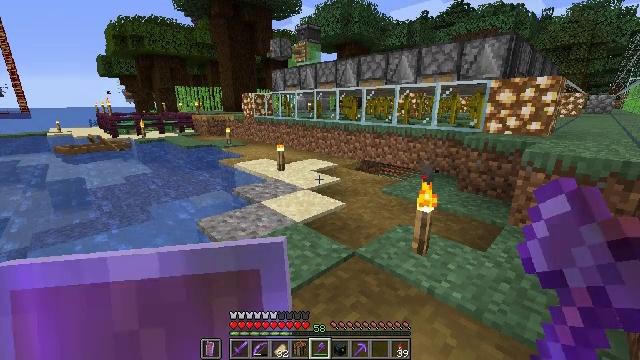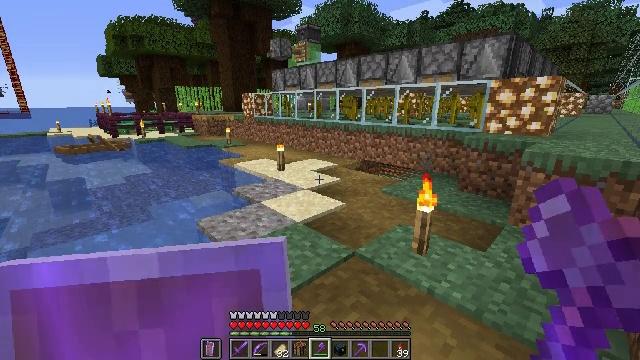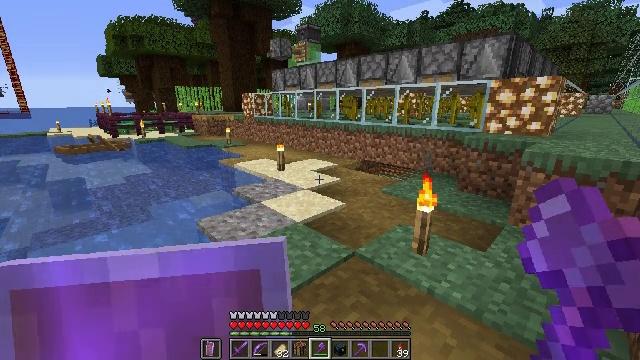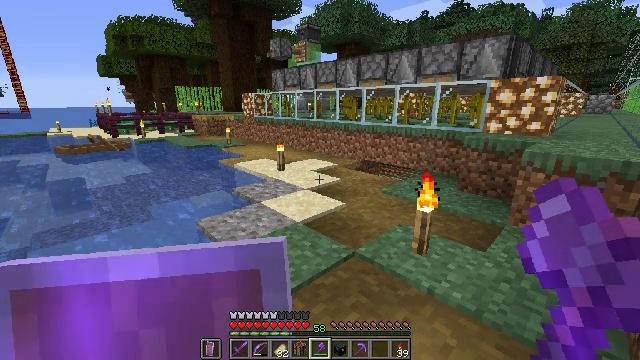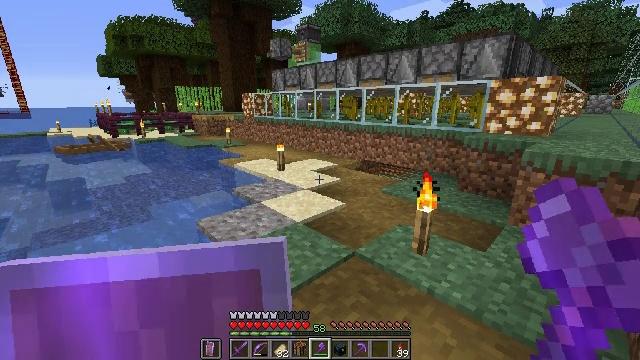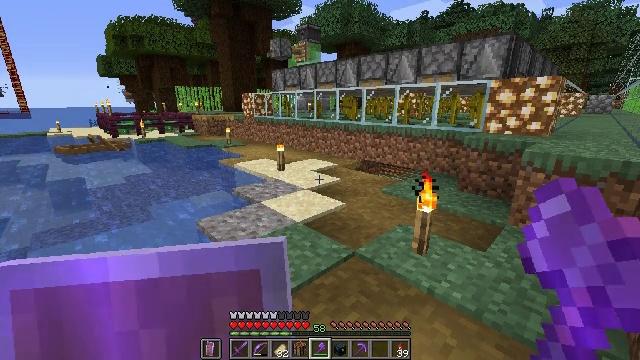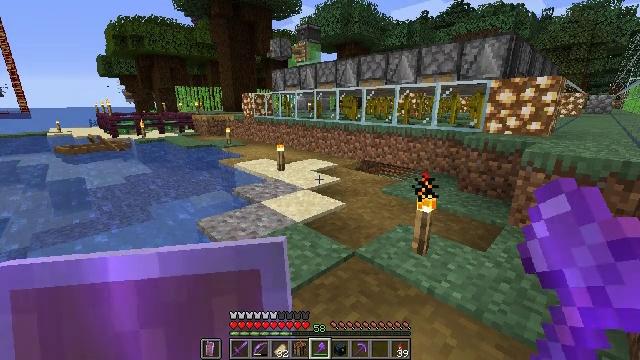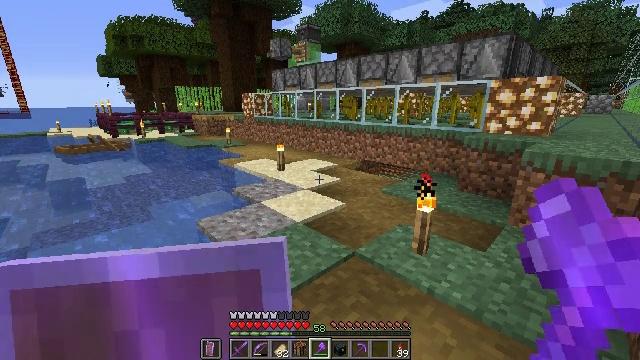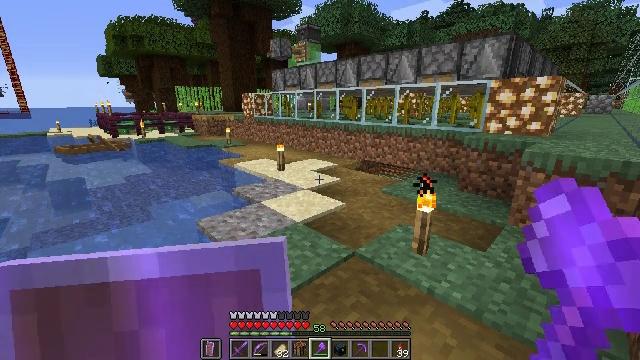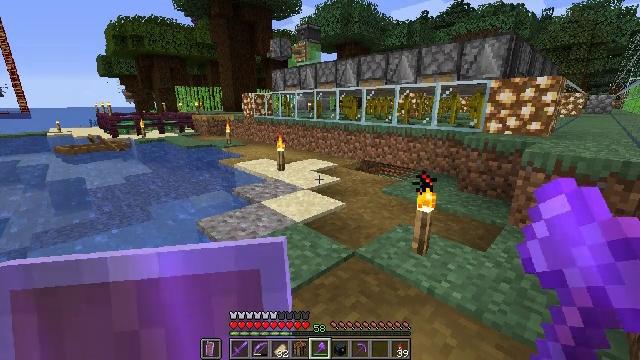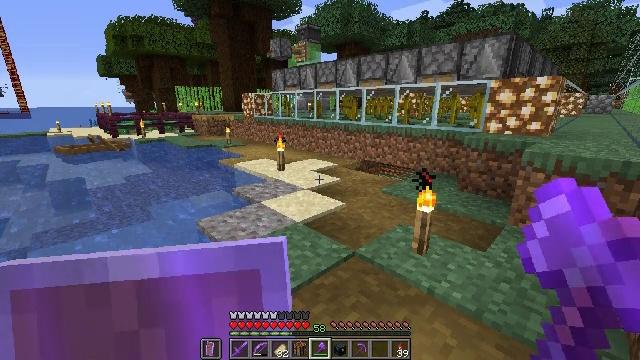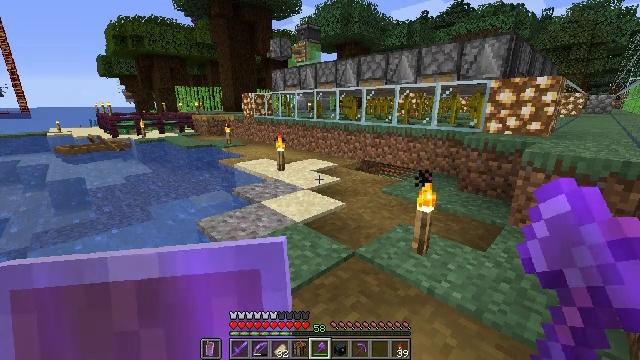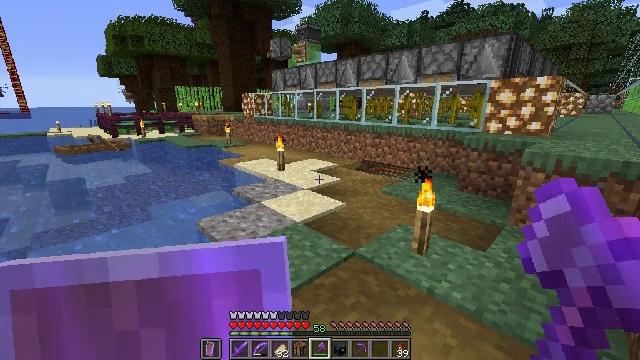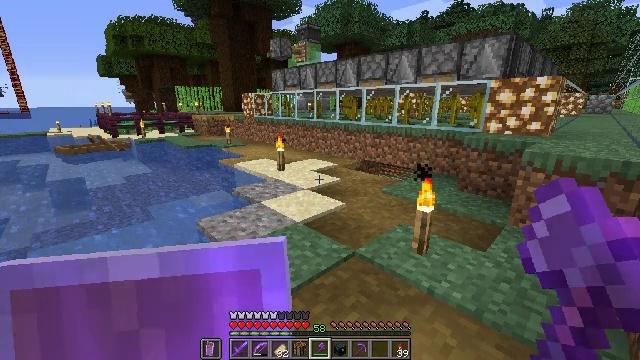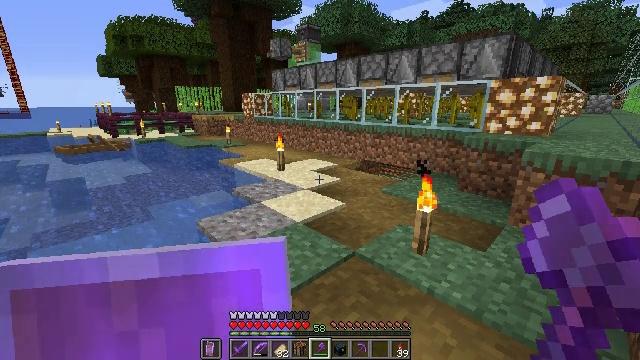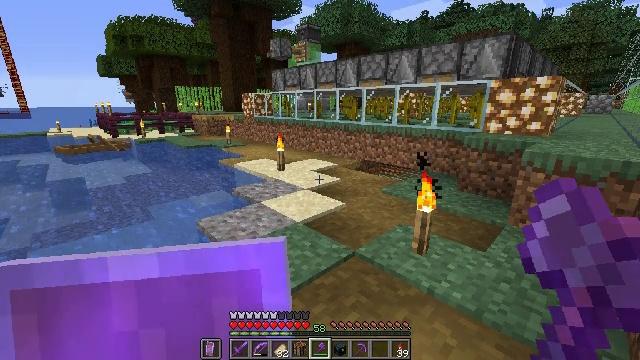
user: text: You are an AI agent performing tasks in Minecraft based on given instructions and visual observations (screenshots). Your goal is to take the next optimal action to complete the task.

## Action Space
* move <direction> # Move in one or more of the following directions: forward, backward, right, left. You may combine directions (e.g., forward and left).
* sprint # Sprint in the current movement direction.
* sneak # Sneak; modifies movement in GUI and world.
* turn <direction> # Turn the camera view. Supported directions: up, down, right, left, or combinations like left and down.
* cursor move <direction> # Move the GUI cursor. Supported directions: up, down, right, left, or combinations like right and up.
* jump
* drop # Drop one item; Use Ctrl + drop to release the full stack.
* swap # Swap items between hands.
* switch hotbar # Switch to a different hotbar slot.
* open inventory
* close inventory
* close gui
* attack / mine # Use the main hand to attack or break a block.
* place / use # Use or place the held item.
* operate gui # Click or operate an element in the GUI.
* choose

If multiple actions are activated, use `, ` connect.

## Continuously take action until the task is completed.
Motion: motion action
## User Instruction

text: Break the slime block to collect it.
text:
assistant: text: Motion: no_op
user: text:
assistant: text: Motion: no_op
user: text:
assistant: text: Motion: no_op
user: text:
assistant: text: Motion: no_op
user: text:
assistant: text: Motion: no_op
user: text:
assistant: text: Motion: no_op
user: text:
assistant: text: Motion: no_op
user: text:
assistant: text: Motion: no_op
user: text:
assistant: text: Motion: no_op
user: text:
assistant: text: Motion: no_op
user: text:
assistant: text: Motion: no_op
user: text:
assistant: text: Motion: no_op
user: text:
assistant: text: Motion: no_op
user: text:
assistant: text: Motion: no_op
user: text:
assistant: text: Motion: no_op
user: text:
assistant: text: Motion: no_op
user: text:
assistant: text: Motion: no_op
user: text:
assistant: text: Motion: no_op
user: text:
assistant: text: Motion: no_op
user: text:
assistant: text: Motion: no_op
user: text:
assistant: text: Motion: no_op
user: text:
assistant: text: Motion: no_op
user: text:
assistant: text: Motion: no_op
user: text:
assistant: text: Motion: no_op
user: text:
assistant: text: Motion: no_op
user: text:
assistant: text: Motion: no_op
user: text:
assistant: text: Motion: no_op
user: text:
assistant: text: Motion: no_op
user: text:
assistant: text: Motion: no_op
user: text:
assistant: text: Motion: no_op